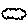
Label: cloud